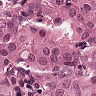
Metastatic tissue present: yes